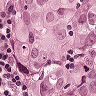
Metastatic tissue present: yes